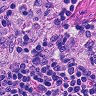
Metastatic tissue present: no